This plot shows a bearing's acceleration signal over time (raw waveform). Based on the visible evidence, which condition applies: normal, inner_race, outer_race, ball?
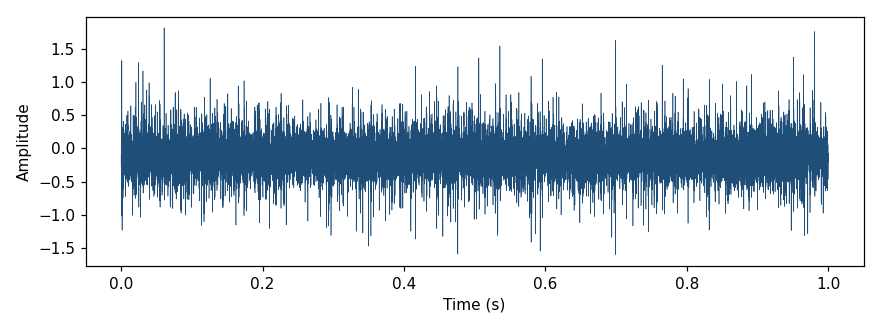
Answer: inner_race